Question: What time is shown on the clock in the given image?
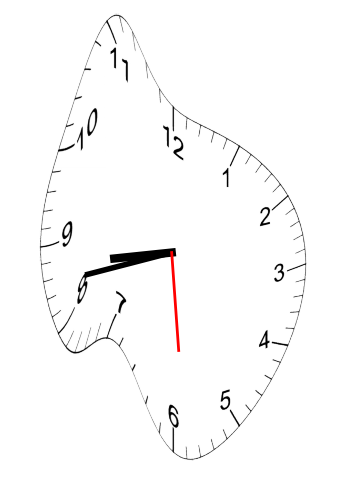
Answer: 08:42:29